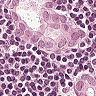
Metastatic tissue present: yes